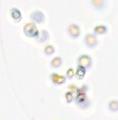
Label: Phaeocystis